Aerial crown-view tile of a tropical tree (Barro Colorado Island, Panama), acquired 20240813:
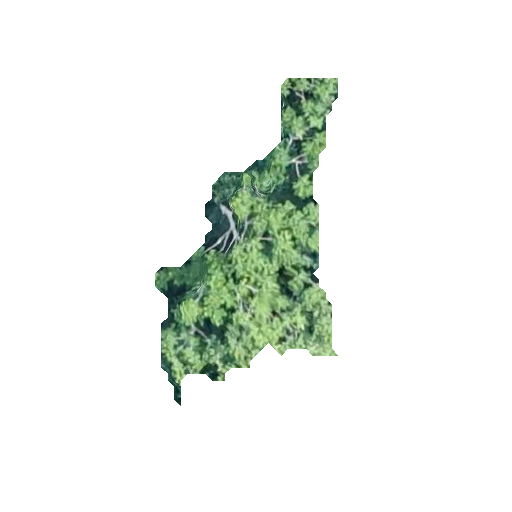
Species: Trattinnickia aspera
GBIF accepted scientific name: Trattinnickia aspera
Crown area: 46.983 m²